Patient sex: M
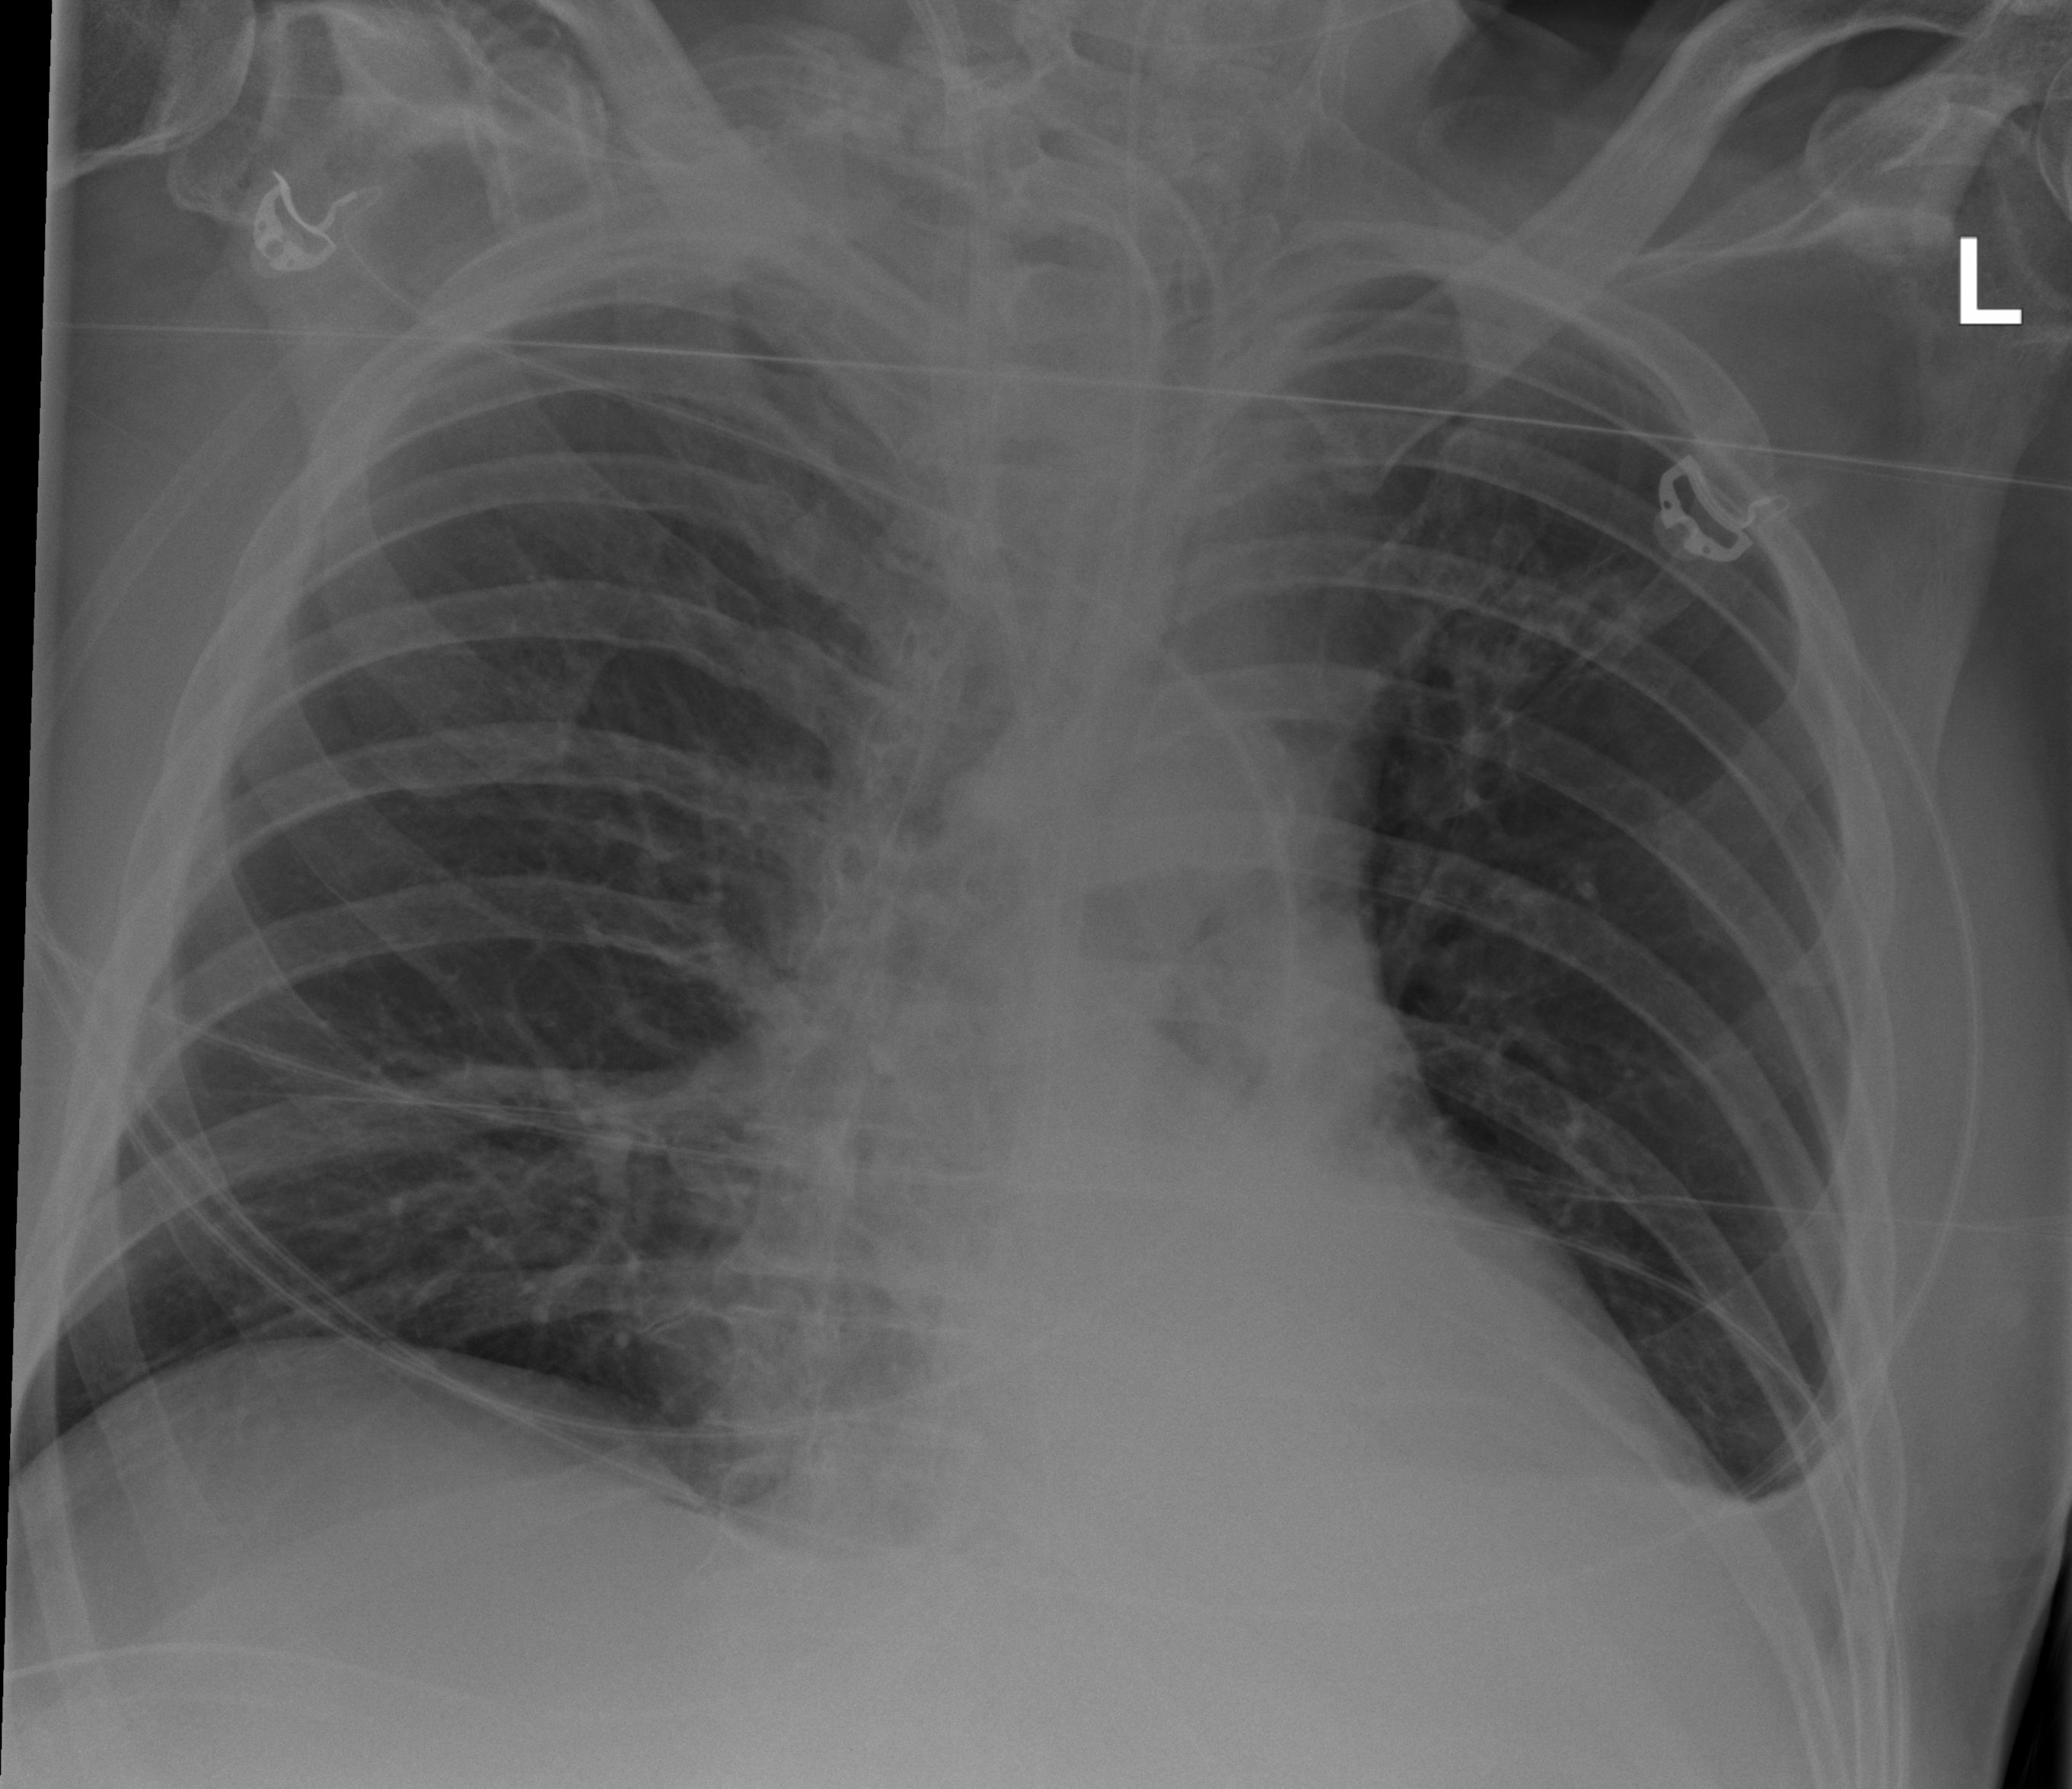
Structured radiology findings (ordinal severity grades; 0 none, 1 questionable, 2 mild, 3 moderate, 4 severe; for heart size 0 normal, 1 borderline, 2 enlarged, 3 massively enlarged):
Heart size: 0
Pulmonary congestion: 2
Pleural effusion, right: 0
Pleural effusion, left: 2
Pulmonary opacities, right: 0
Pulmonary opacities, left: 0
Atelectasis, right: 0
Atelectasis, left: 2